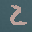
Label: 2